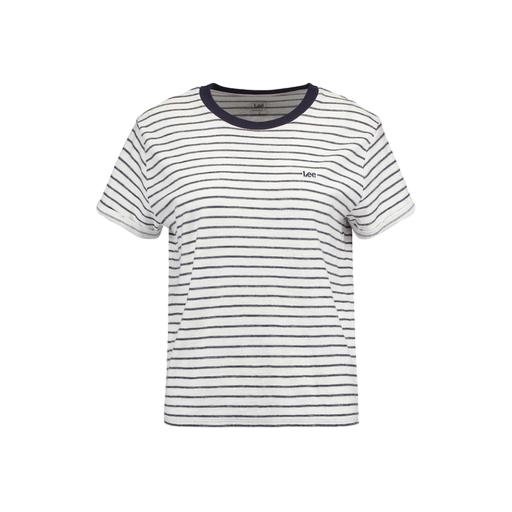
club stripe tee, stripe tee, striped t-shirt, white background